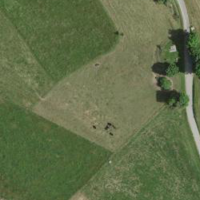
EUNIS habitat code: 52
Species observed at this site:
Lamium galeobdolon